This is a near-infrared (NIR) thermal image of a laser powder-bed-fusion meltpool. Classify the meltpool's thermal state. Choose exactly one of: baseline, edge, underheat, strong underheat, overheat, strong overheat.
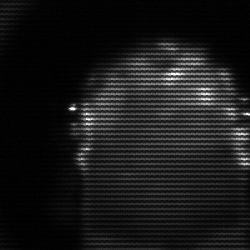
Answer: baseline